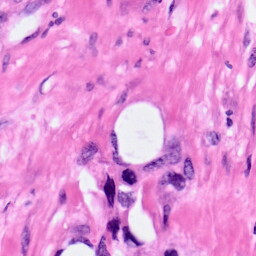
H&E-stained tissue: Pancreatic